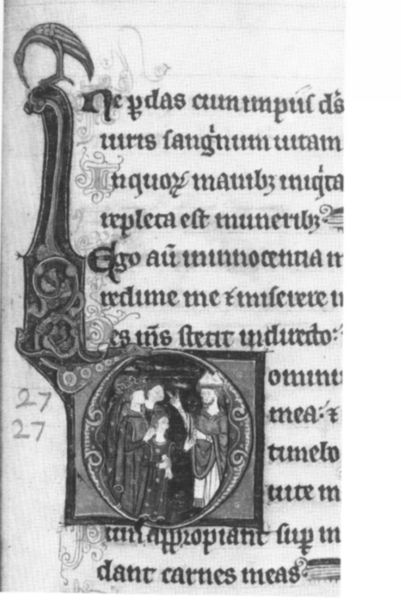
Titel: Psalter und Hymnal
Institution: Cambridge, Queens’ College
Schlagwörter: hand, umhang, vogel, frauen, menschen, finger, alt, bibel, bild, kirche, gewand, ranken, schrift, papier, könig, papst, detail, zahlen, ziffern, buch, druck, seite, illustration, schwarzweiß, text, buchstaben, schriften, initiale, buchseite, gestus, zahl, jesus, segnen, mitra, jünger, nummern, maria, graustufen, nummer, latein, regent, initial, apostel, buchmalerei, kaligrafie, alte schrift, kapital, bebilderung, 27